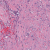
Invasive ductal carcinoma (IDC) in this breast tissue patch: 0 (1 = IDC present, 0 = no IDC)